Field crop: tomato
Growth stage: 2
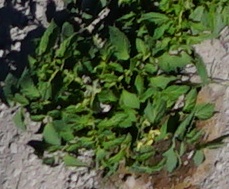
Species: tomato